Field crop: maize
Growth stage: 2
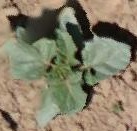
Species: datura